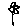
Label: flower